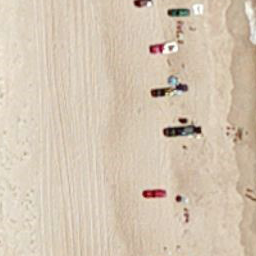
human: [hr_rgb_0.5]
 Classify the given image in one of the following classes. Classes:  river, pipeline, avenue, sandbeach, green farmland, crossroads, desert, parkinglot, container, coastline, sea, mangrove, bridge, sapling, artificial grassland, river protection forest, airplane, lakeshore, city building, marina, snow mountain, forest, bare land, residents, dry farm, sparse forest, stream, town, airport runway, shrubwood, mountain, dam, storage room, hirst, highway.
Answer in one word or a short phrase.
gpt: sandbeach